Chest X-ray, AP view. Patient: 20 years old, sex M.
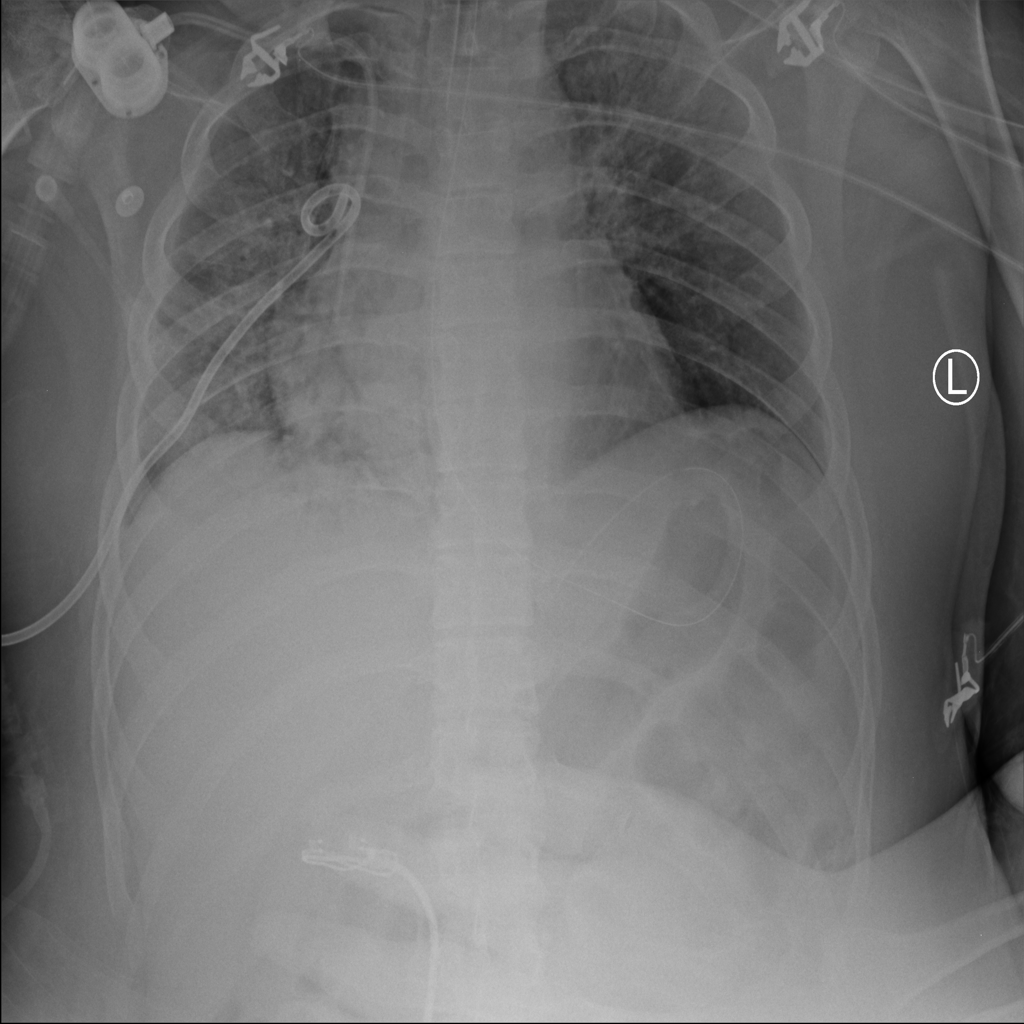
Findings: Emphysema